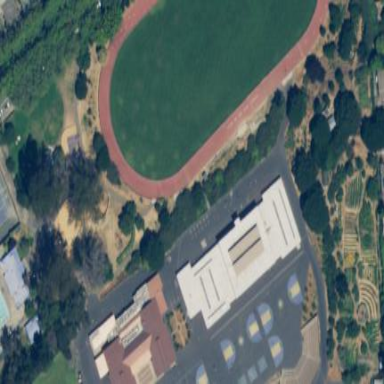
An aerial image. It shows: Gymnasium building.